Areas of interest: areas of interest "Hotel"
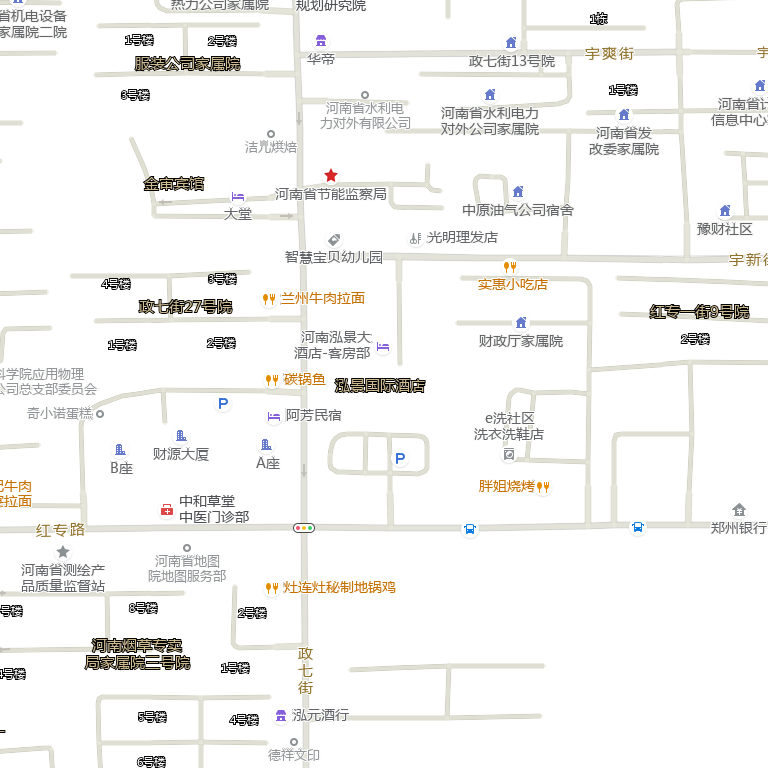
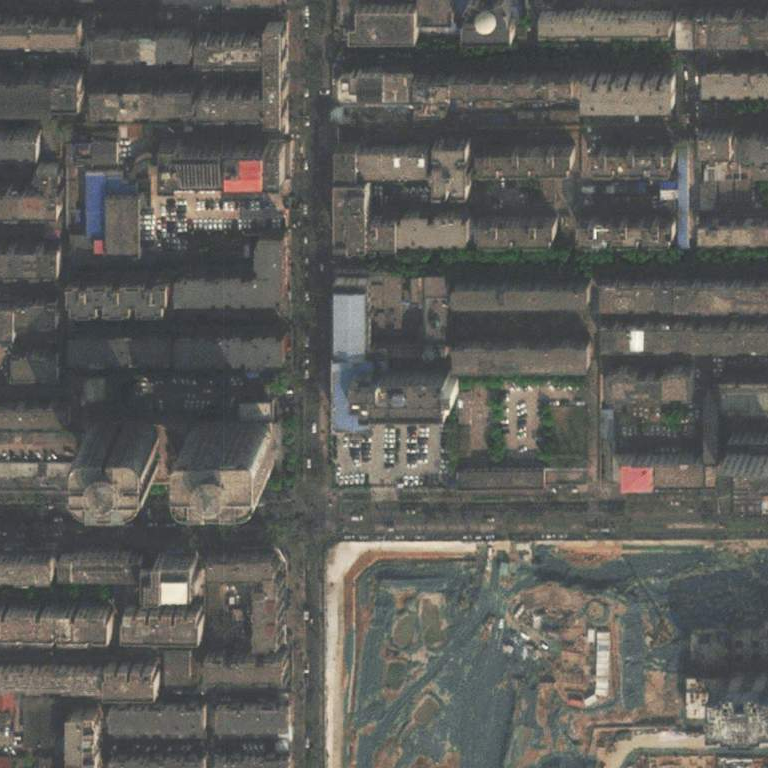